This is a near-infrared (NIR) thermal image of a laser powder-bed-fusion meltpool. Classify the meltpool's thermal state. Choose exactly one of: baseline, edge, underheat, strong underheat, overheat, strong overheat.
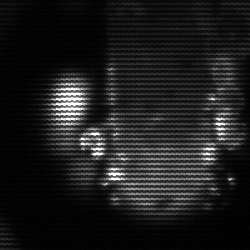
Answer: strong underheat